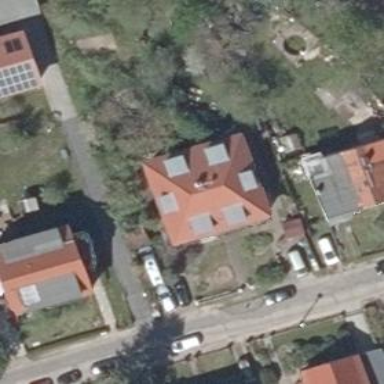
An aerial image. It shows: Detached building.